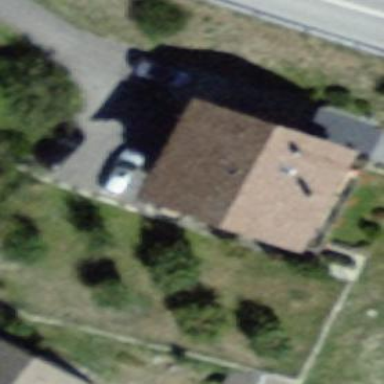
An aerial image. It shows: Detached building with gabled roof.